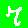
Digit: 7